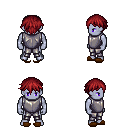
a pixel art fantasy rpg character, male body template, dark elf, purple skin, steel chest armor, metal pants, brunette short bangs hairstyle, brown slippers, four views (front, back, left, right), 2x2 character sprite sheet, small pixel art, hard edges, no anti-aliasing